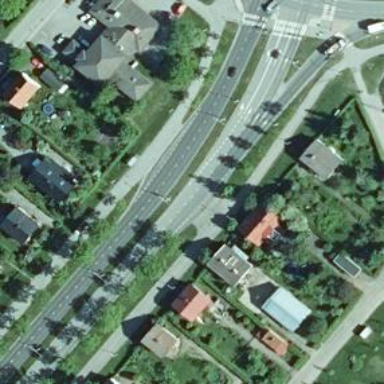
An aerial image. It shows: Asphalt cycleway.